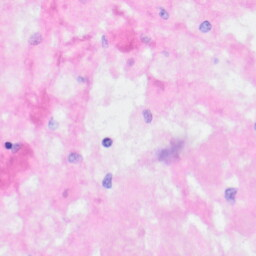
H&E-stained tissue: Kidney